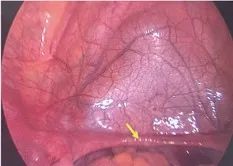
Laparoscopic view and histopathological pictures. (B) Laparoscopic view of the hypoplastic uterus; arrows indicate a hypoplastic uterus.
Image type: ophthalmic_imaging (fundus_photograph)